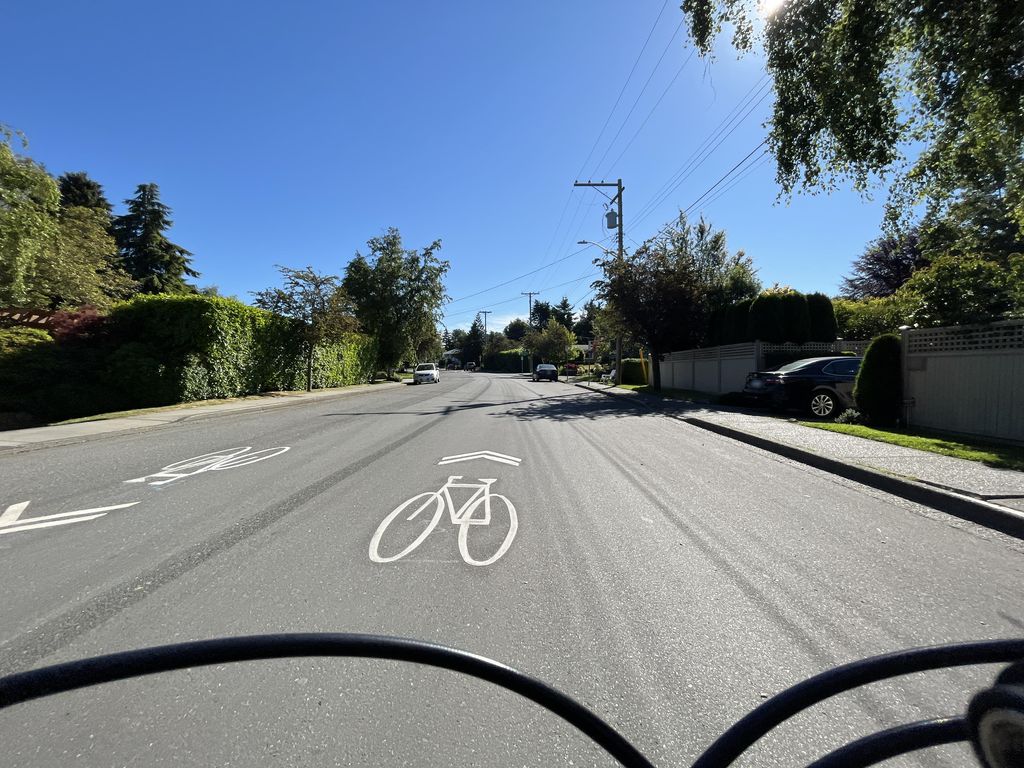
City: victoria